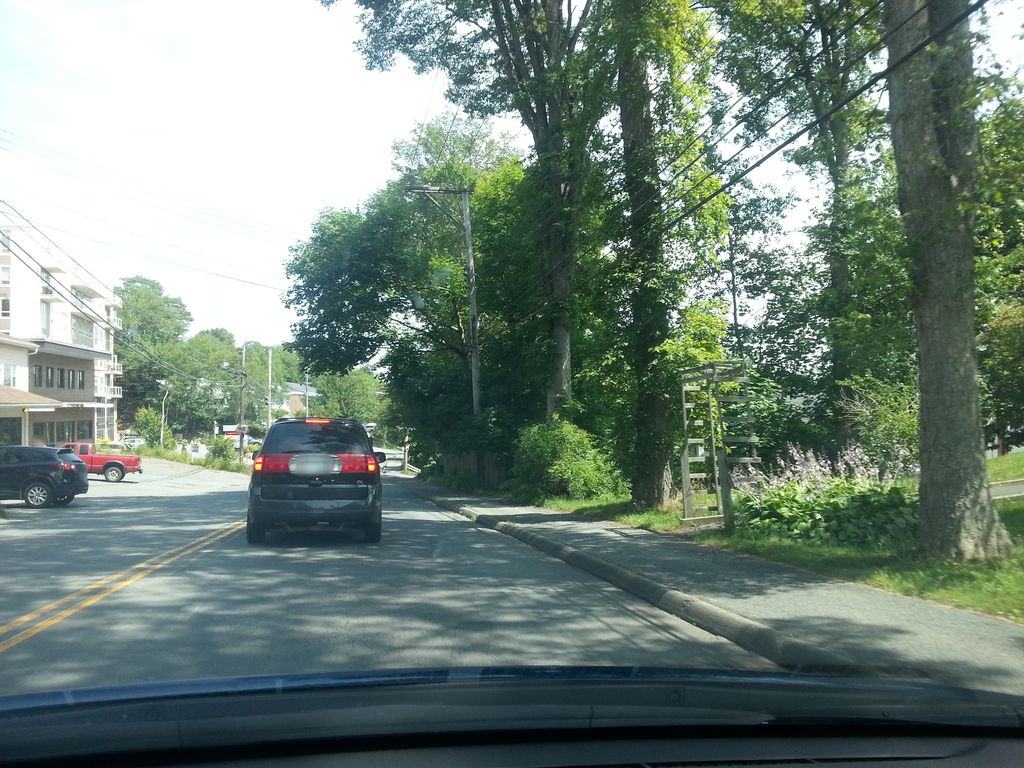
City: halifax